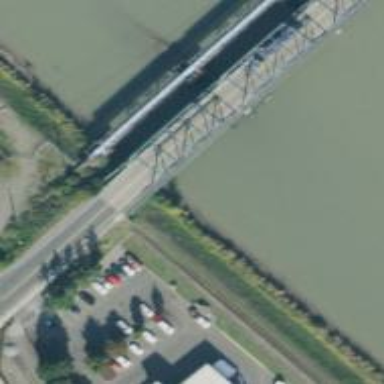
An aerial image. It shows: Tertiary road passing over bridge.